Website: macys
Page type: billing-address
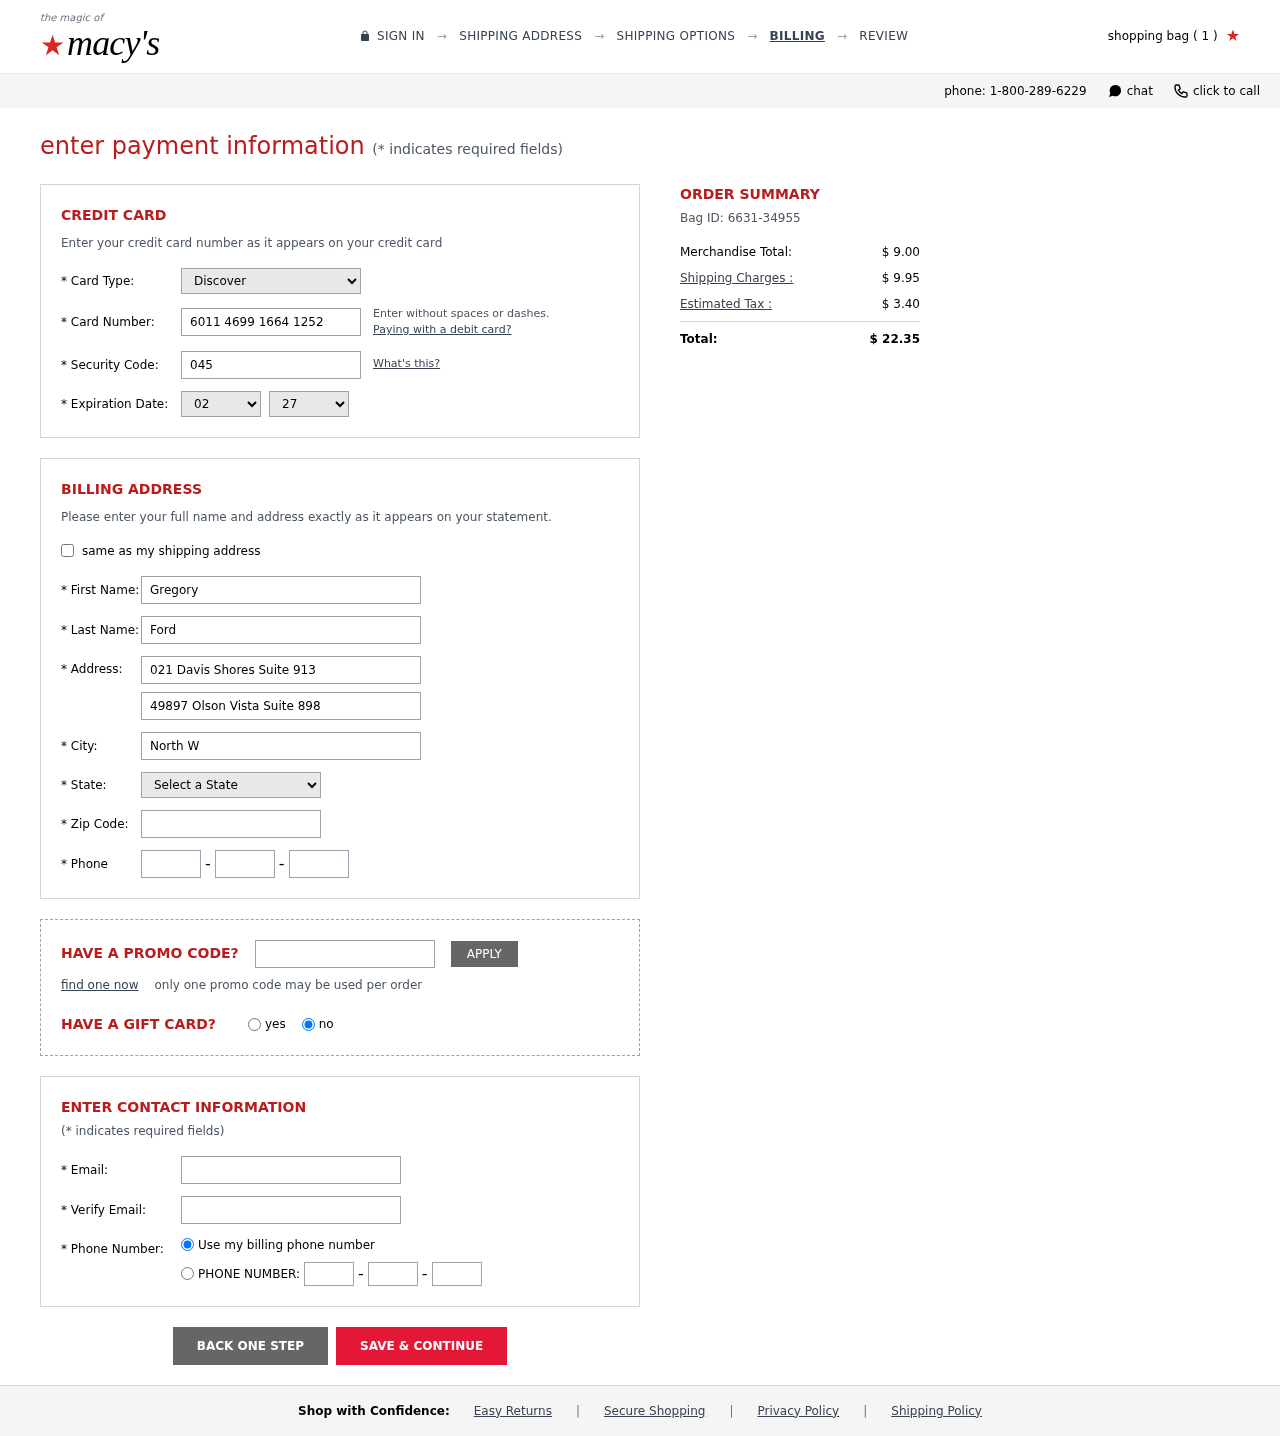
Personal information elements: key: PII_CARD_CVV
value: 045
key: PII_CARD_EXPIRY_MONTH
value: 02
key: PII_CARD_EXPIRY_YEAR
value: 27
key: PII_CARD_NUMBER
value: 6011 4699 1664 1252
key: PII_CARD_TYPE
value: Discover
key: PII_CITY
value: North Wanda
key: PII_EMAIL
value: gford@yahoo.com
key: PII_FIRSTNAME
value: Gregory
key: PII_LASTNAME
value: Ford
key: PII_PHONE_AREA
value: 246
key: PII_PHONE_PREFIX
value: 265
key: PII_PHONE_SUFFIX
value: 5531
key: PII_POSTCODE
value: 28411
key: PII_STATE_ABBR
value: NJ
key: PII_STREET
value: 021 Davis Shores Suite 913
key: PII_STREET2
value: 49897 Olson Vista Suite 898
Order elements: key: ORDER_NUM_ITEMS
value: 1
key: ORDER_ID
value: Bag ID: 6631-34955
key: ORDER_SUBTOTAL
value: $ 9.00
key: ORDER_SHIPPING_COST
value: $ 9.95
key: ORDER_TAX
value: $ 3.40
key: ORDER_TOTAL
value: $ 22.35